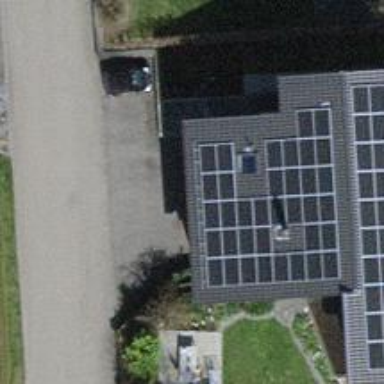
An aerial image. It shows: Solar photovoltaic panel generator.